Field crop: maize
Growth stage: 2
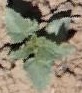
Species: datura